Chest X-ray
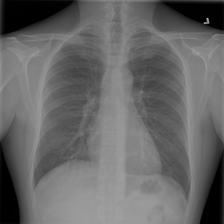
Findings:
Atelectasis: negative
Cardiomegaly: negative
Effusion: negative
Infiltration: negative
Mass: negative
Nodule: negative
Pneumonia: negative
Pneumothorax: negative
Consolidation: negative
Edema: negative
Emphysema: negative
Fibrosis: negative
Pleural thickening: negative
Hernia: negative